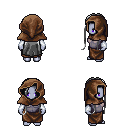
a pixel art fantasy rpg character, female body template, dark elf, purple skin, steel chest armor, robe skirt, gray extra-long hairstyle, cloth hood, white cloth bracers, four views (front, back, left, right), 2x2 character sprite sheet, small pixel art, hard edges, no anti-aliasing